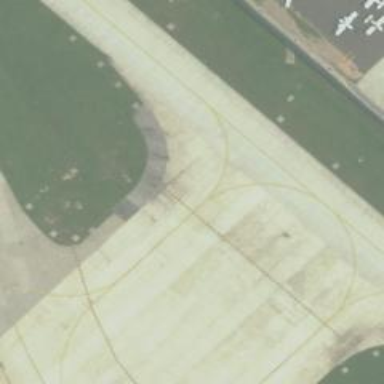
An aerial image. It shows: View of taxiway at the airport.